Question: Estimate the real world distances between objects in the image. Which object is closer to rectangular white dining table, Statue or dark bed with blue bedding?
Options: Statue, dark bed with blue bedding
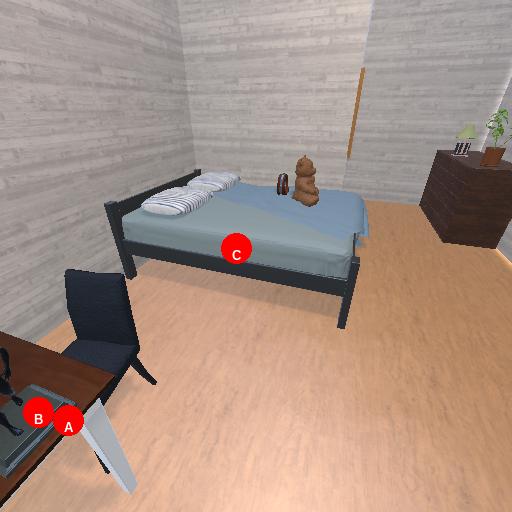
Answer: Statue